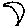
Label: moon